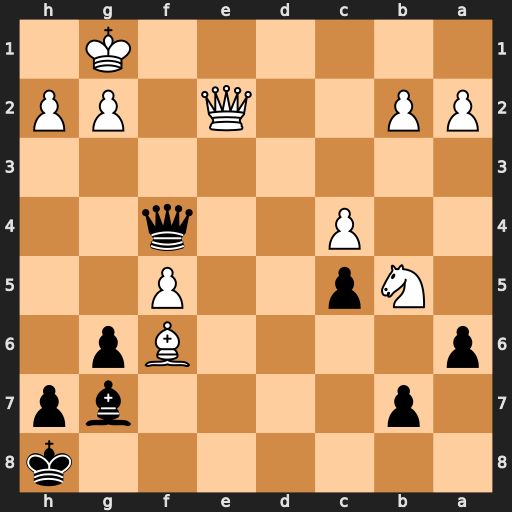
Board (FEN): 7k/1p4bp/p4Bp1/1Np2P2/2P2q2/8/PP2Q1PP/6K1
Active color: b
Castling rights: -
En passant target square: -
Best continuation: Bxf6 g3 Qc1+ Kg2 axb5